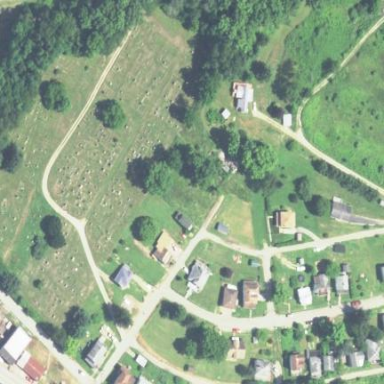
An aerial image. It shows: Cemetery.